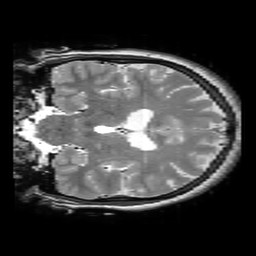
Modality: T2w
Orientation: coronal
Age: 22
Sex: female
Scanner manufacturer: philips
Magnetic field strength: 3 T
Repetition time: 3 s
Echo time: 0.08 s